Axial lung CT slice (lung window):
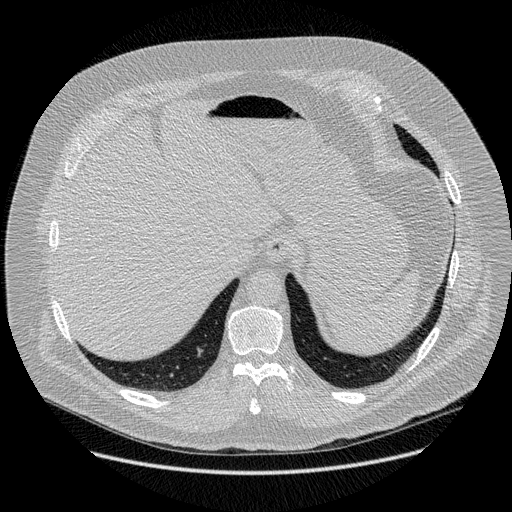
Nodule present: no